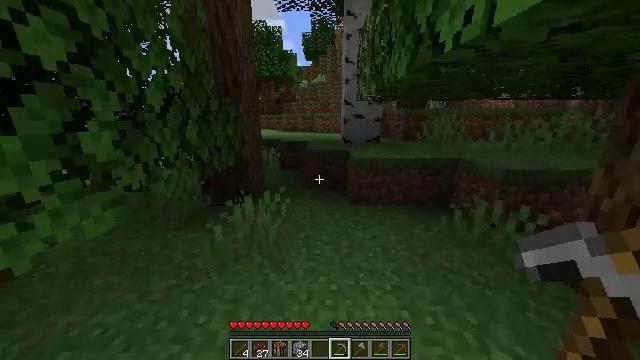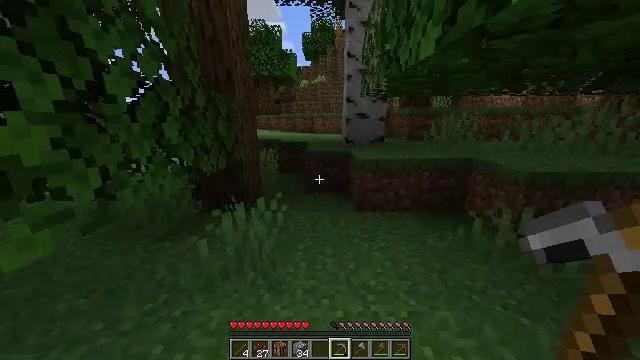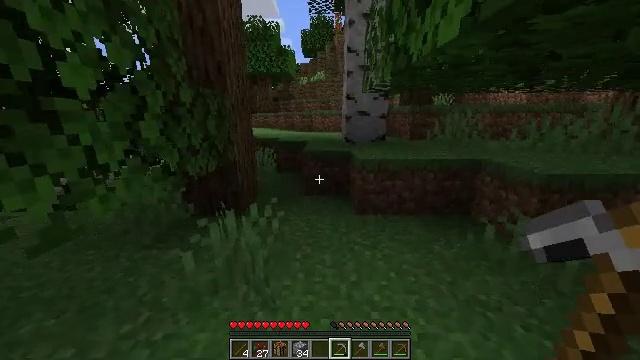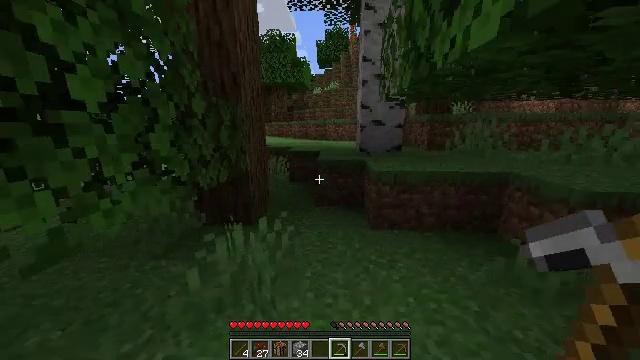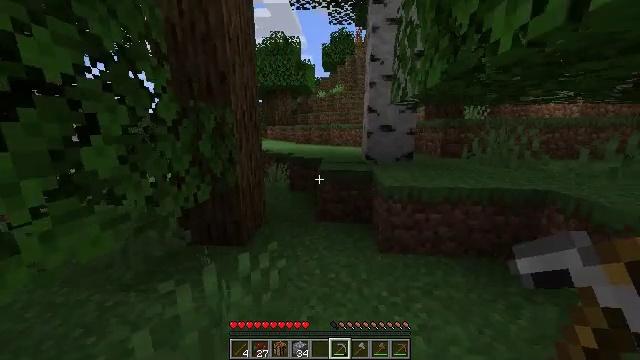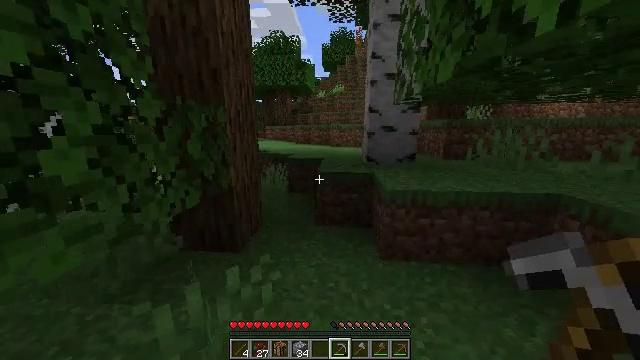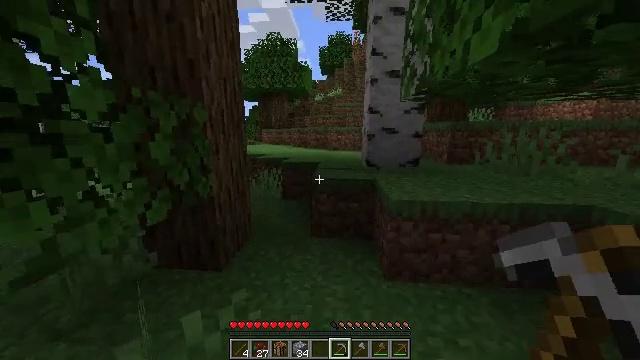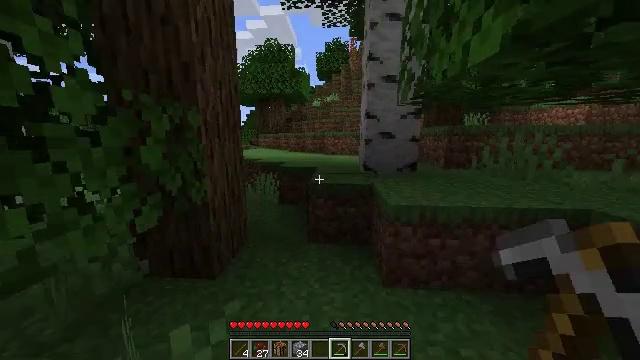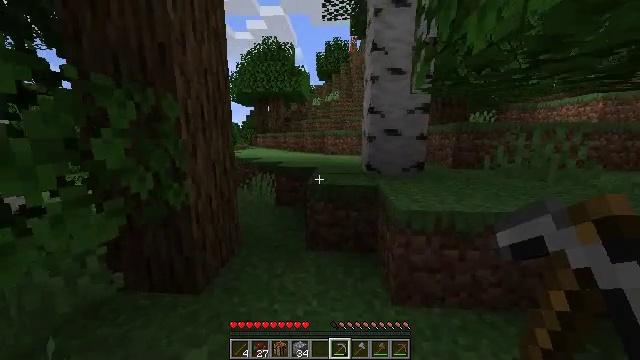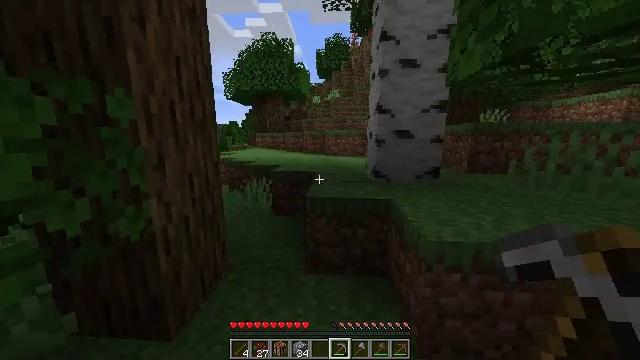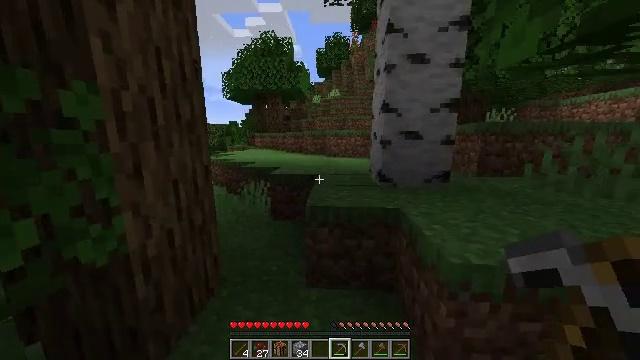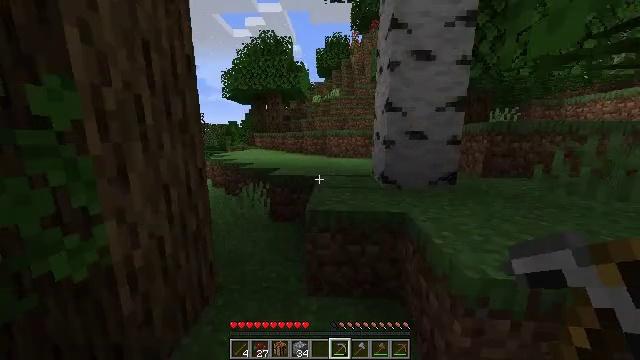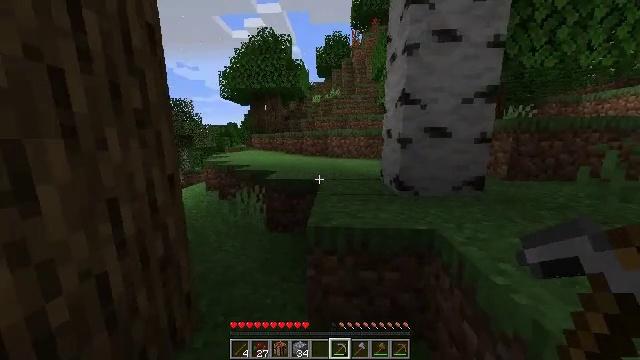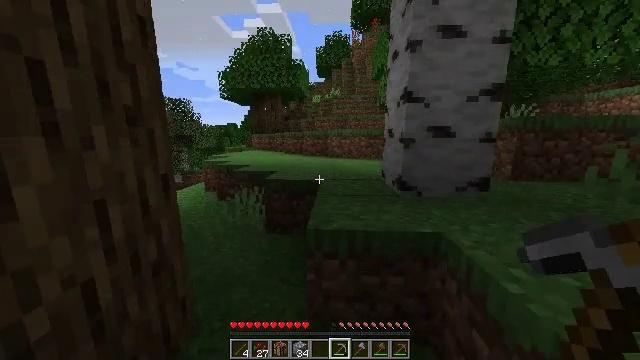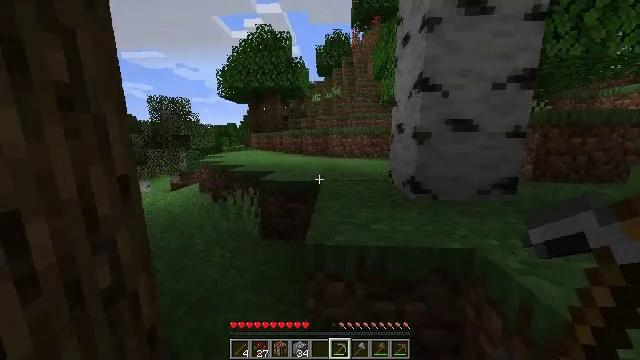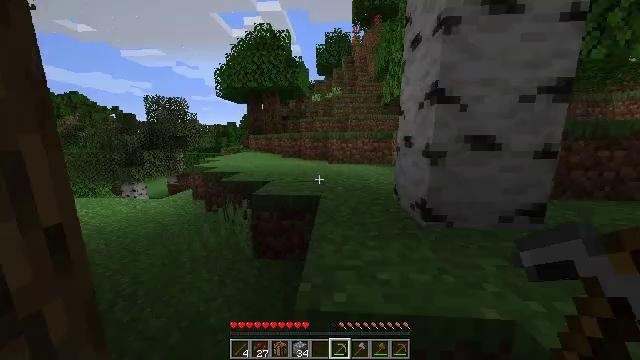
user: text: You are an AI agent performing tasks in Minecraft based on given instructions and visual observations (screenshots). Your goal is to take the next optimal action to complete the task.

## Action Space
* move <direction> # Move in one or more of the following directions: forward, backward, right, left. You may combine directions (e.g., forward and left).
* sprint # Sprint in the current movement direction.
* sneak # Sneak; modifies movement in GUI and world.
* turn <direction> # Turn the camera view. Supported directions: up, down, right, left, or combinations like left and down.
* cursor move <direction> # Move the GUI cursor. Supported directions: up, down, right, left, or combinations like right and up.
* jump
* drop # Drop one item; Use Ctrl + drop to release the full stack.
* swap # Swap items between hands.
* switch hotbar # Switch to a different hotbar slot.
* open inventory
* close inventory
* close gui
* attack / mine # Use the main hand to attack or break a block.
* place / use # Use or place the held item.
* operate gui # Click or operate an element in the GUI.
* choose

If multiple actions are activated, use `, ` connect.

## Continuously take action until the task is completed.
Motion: motion action
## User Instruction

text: Mine the poppy flower.
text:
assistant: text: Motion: move forward
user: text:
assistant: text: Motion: move forward
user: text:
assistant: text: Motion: move forward, turn left and up
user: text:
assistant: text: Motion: move forward, turn left and up
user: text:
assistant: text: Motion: move forward
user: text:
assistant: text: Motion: move forward
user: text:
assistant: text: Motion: move forward, turn up
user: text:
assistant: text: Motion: move forward
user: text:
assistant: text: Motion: move forward
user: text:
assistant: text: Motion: move forward
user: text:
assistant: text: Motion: move forward
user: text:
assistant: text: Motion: move forward
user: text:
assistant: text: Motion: move forward
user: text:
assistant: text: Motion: move forward
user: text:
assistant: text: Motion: move forward, jump
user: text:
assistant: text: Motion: move forward, jump
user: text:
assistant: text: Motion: move forward, jump
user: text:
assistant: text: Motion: move forward, jump
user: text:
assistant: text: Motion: move forward
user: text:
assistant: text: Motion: move forward
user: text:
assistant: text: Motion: move forward, turn left
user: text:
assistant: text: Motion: move forward, turn left
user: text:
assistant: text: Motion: move forward, turn left
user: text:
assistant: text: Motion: move forward, turn left
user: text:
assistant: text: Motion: move forward, turn left
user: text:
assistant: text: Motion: move forward and move right, turn left
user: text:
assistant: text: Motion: move forward and move right, turn left
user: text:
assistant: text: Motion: move forward and move right
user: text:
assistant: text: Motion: move forward and move right
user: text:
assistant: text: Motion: move forward and move right, turn left